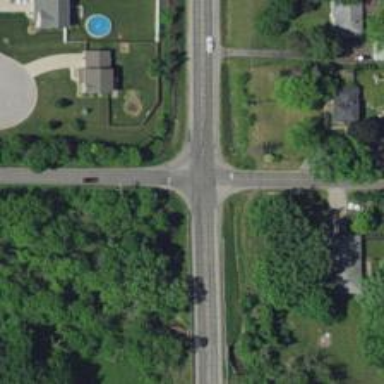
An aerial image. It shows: Stop road.